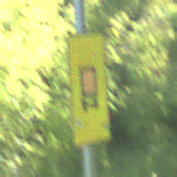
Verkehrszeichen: KennzeichnungspflichtigeFahrzeugeGefaehrlicheGueterOhnePfeilsymbol
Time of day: MorningAfternoon
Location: Outdoor (Nature)
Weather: Clear
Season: NotSpecified
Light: Natural